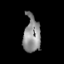
Tissue: skin
Cell type: Epithelial cells
Senescence score: 0.2386
Nuclear area (px): 605
Mean DAPI intensity: 140.686